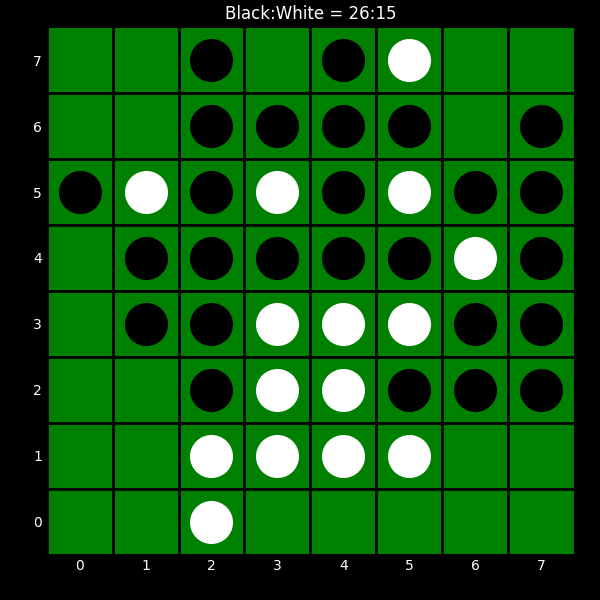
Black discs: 26
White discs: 15